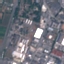
Land use / land cover: Industrial